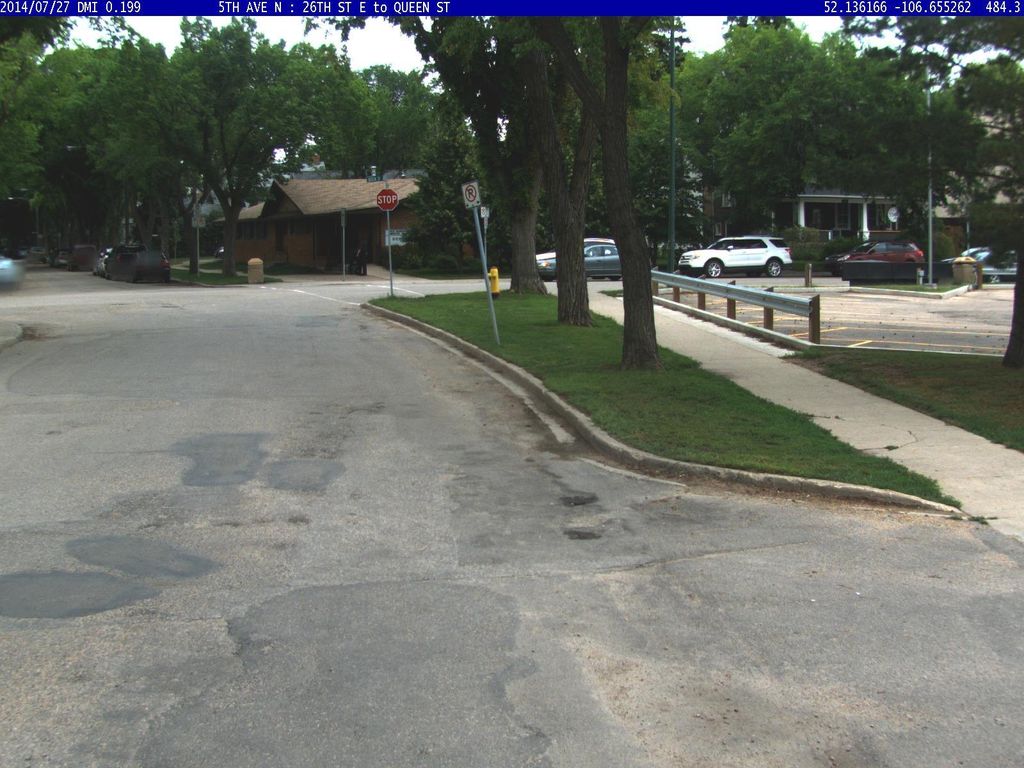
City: saskatoon